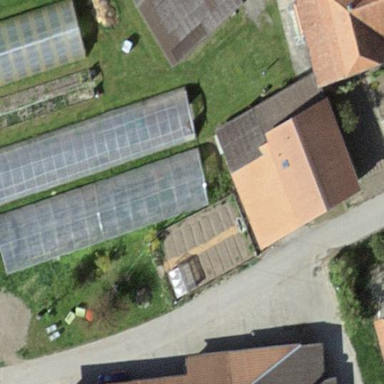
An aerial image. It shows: Greenhouse.